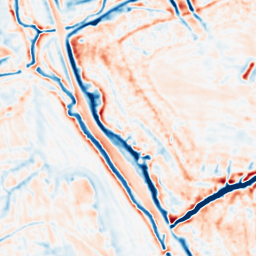
Category: multiscale
Decomposition family: dog_multiscale
Decomposition parameters: sigma_ratio: 1.4
n_scales: 4
base_sigma: 1
Upsampling method: cubic_mitchell
Upsampling parameters: scale: 8
Upsampling scale: 8